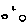
Label: hexagon